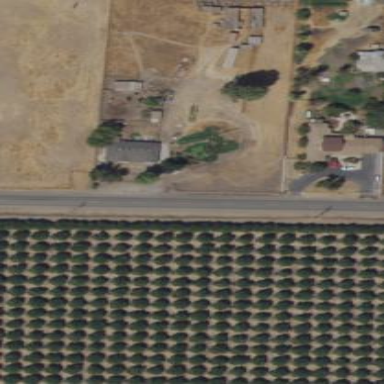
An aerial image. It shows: Orchard.